Interaction volume radius: 5 \u00c5
Interaction volume height: 30 \u00c5
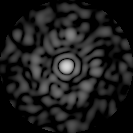
Disorder parameter: 0.8677